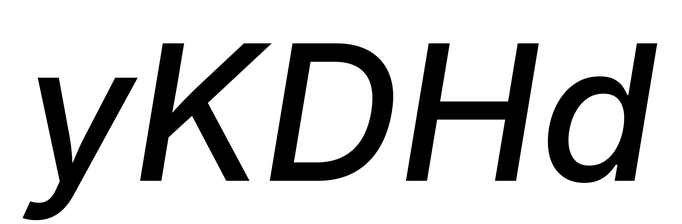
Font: Inter-Italic_Medium_Italic